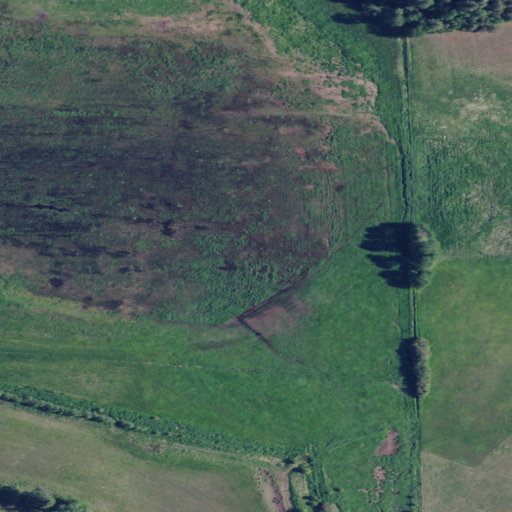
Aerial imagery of valley in Idaho named Hidden Valley containing herbaceous wetlands, woody wetlands, and evergreen forest